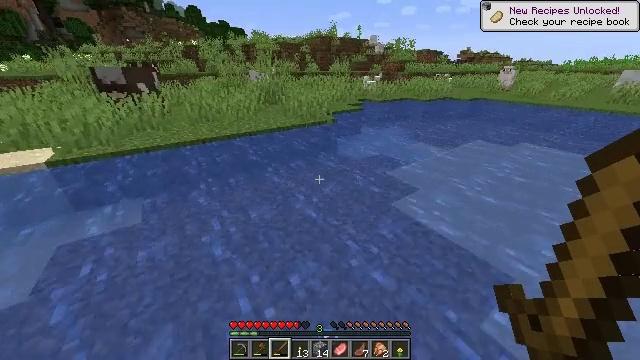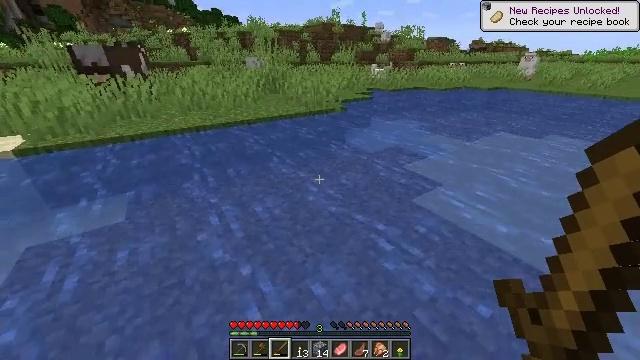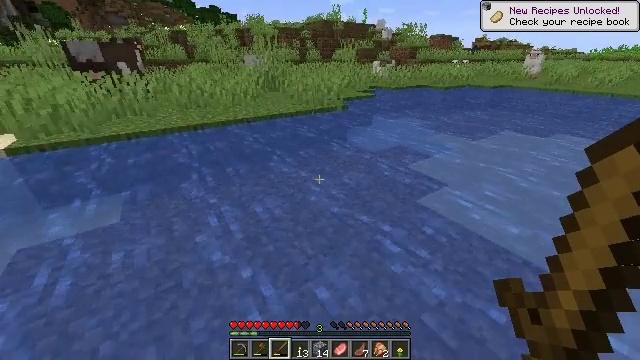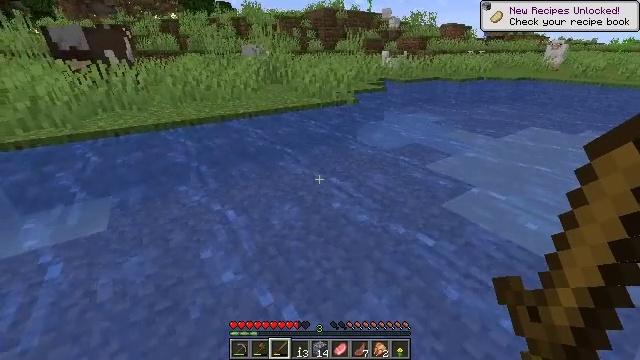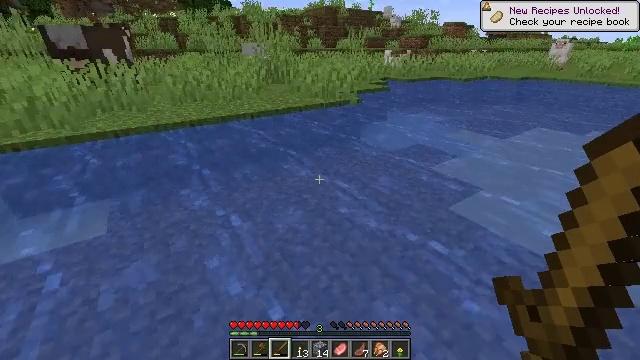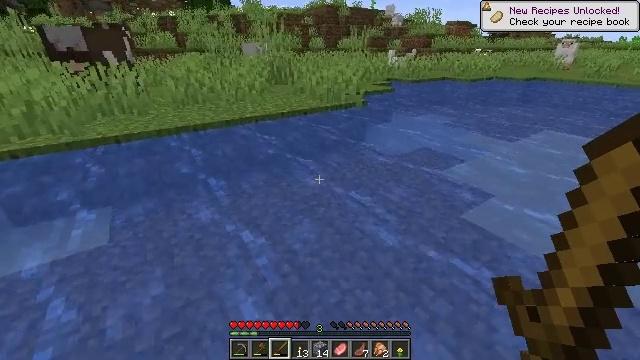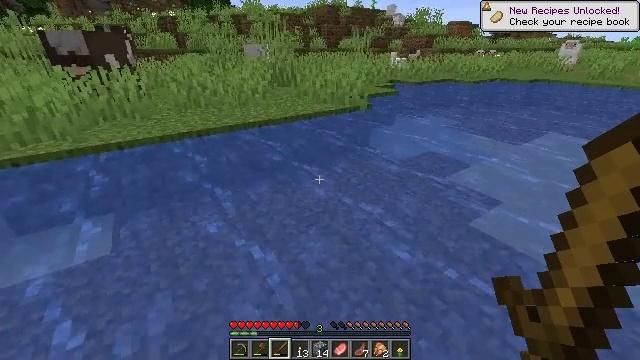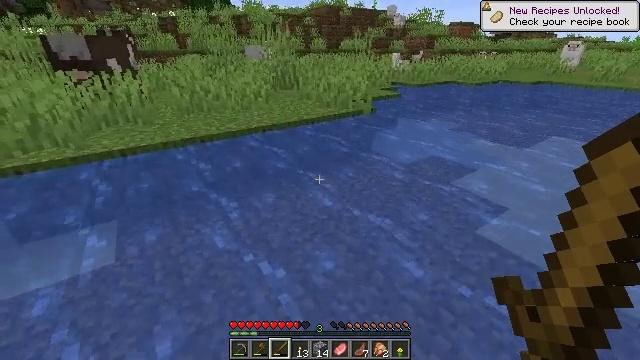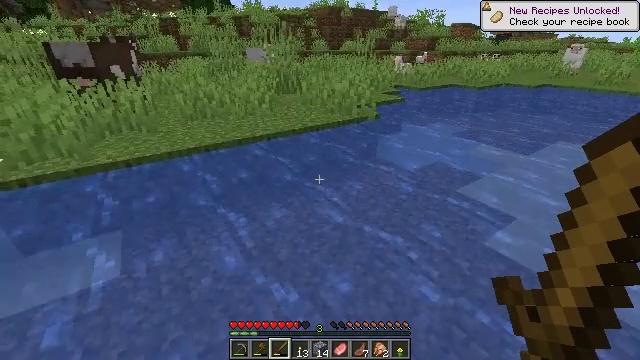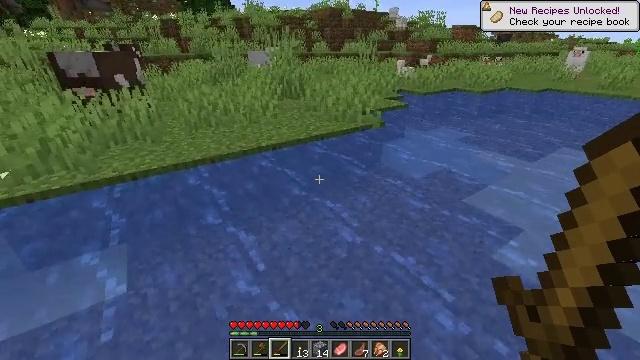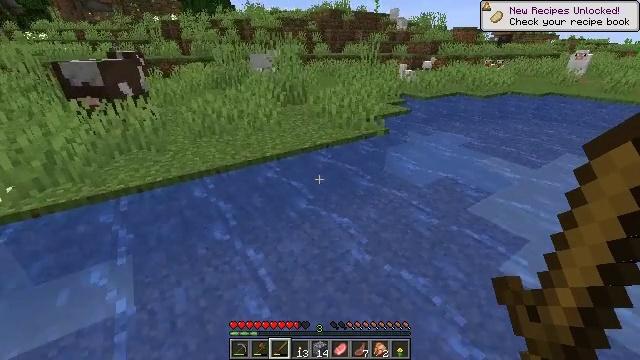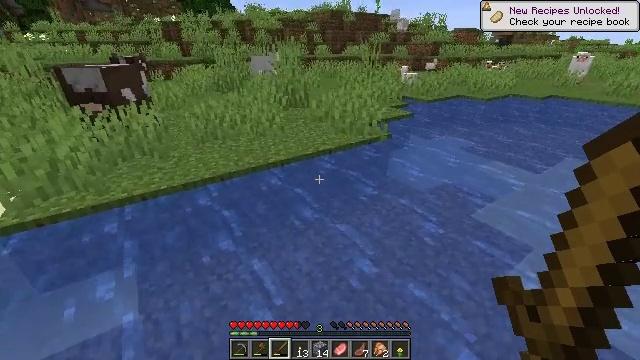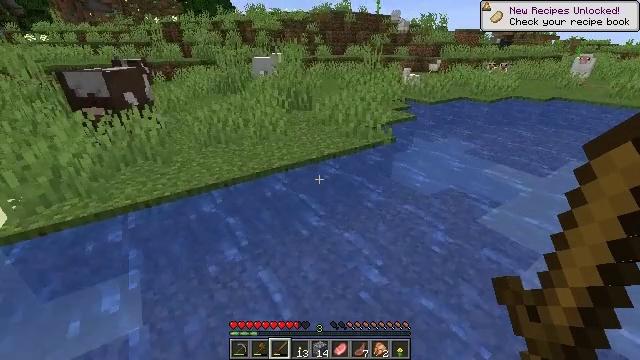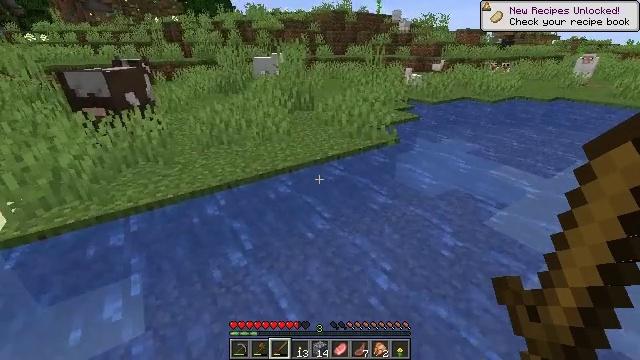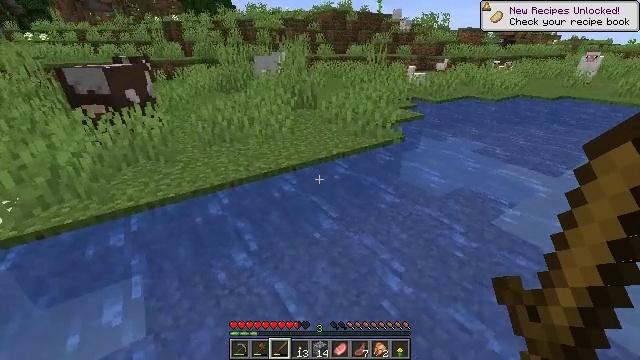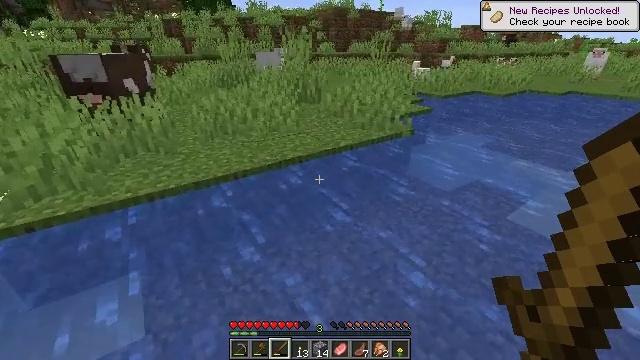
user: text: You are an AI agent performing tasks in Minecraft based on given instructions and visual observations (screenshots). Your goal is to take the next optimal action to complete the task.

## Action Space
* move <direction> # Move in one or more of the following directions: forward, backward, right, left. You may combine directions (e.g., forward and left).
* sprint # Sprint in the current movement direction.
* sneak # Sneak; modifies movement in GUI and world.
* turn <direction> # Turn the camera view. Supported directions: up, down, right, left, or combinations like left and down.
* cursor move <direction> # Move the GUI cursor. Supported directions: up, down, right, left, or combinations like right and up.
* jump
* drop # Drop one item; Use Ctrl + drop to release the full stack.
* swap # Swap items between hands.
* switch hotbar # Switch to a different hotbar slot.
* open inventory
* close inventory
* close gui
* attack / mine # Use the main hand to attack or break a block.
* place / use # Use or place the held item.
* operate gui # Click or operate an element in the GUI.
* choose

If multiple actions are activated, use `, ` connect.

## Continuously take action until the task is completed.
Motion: motion action
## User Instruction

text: Mine the grass in the plains.
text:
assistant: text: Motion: move forward and move left, jump
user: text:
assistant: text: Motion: move forward and move left, jump
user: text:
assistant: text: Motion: move forward and move left, jump
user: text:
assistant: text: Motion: move forward and move left, jump
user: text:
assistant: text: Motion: move forward and move left, jump
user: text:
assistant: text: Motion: move forward and move left, jump
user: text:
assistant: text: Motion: move forward and move left, jump
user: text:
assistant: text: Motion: move forward and move left, jump
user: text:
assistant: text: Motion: move forward and move left, jump
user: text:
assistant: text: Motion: move forward and move left, jump
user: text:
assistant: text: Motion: move forward and move left, jump
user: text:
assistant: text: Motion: move forward and move left, jump
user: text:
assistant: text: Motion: move forward and move left, jump
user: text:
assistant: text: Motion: move forward and move left, jump
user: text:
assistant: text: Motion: move forward and move left, jump
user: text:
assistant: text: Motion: move forward and move left, jump
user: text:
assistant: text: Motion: move forward and move left, jump
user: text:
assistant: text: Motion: move forward and move left, jump
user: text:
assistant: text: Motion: move forward and move left, jump
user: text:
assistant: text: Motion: move forward and move left, jump
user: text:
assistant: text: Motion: move forward and move left, jump
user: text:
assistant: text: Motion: move forward and move left, jump
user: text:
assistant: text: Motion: move forward and move left, jump
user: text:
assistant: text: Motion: move forward and move left, jump
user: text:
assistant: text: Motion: move forward and move left, jump
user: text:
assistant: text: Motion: move forward and move left, jump
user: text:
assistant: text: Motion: move forward, jump
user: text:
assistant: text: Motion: move forward, jump
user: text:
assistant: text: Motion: move forward, jump
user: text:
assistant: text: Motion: move forward